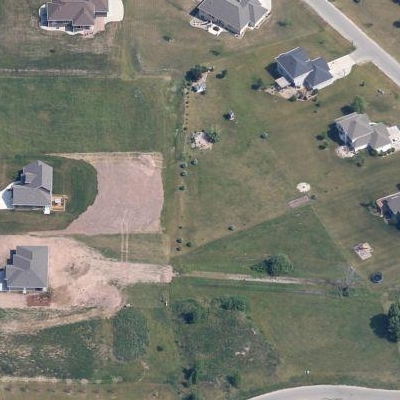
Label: aGrass